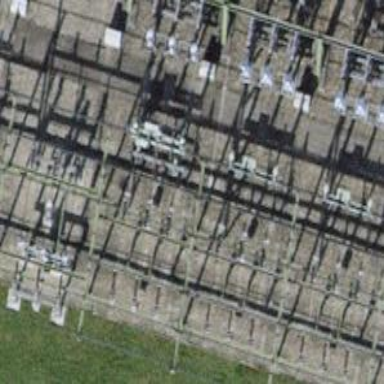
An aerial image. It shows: Busbar power line.